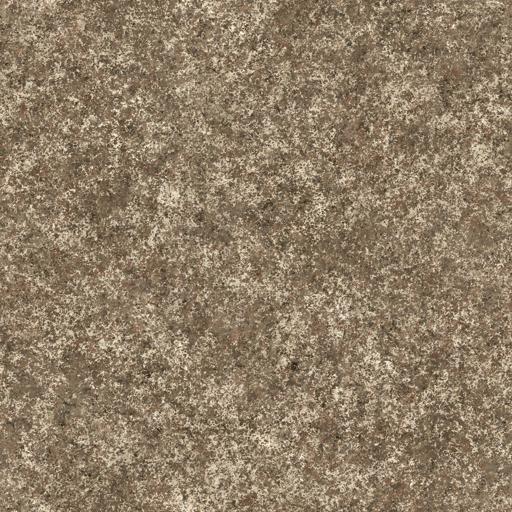
Tags: countertop granite